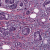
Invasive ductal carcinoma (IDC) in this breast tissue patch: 1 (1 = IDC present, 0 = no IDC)